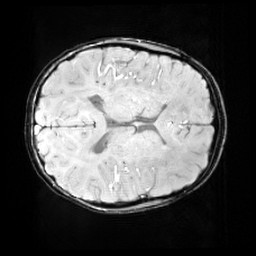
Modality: SWI
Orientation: axial
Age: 9
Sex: female
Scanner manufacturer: siemens
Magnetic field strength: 3 T
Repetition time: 0.027 s
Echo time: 0.02 s